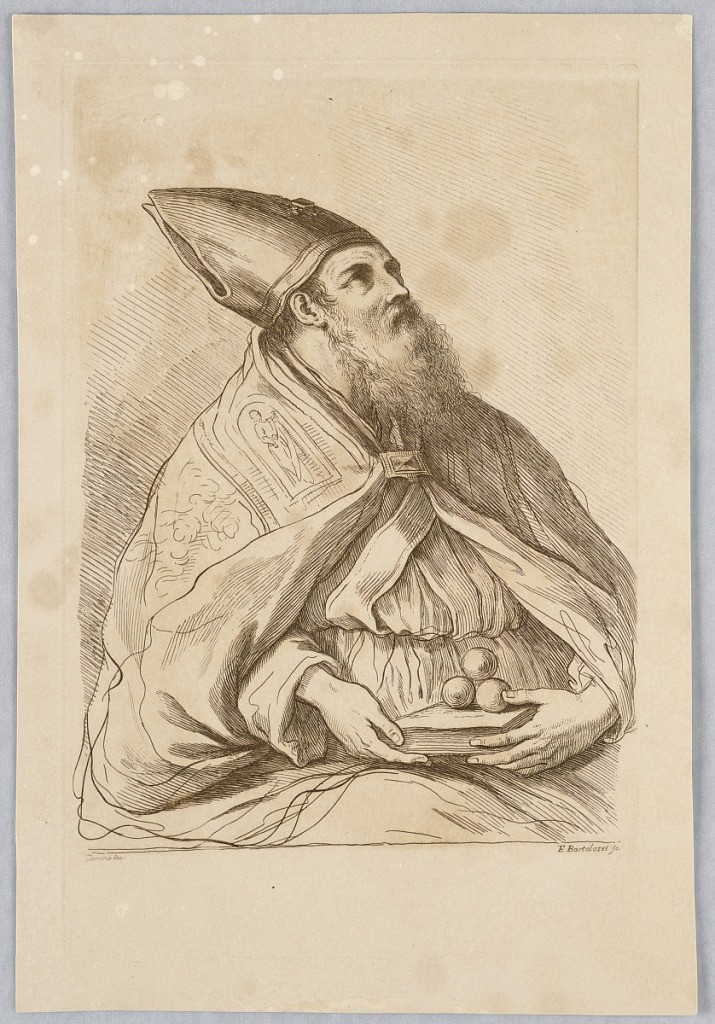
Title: A Pope with a Book
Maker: Francesco Bartolozzi, Italian, active England, 1727–1815
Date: ca. 1760–1770
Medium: Engraving in brown ink on white paper
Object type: Print
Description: The Pope sits facing slightly right, with his eyes lifted up. He wears his cap and robes and holds, in his lap, a book with three balls on it.